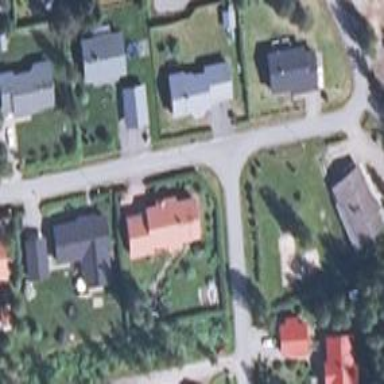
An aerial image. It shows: Living street.